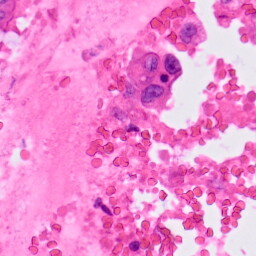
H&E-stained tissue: Lung